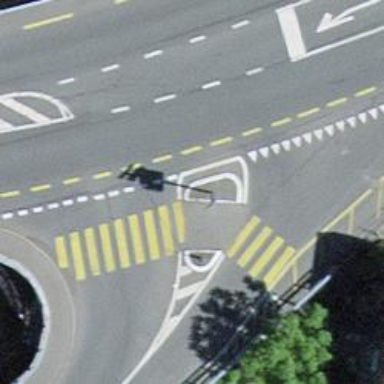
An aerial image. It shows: Zebra crossing with crossing island.